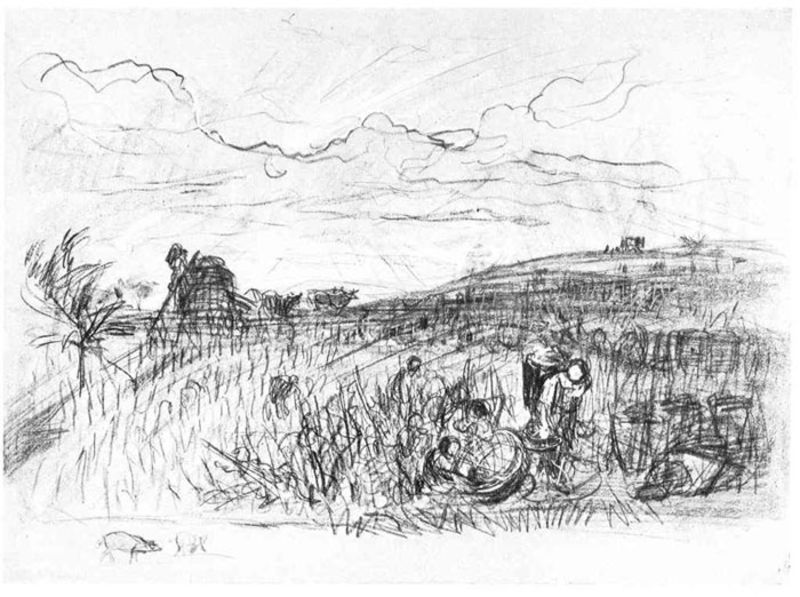
Titel: Weinlese in Burgund
Künstler: Charles-François Daubigny
Standort: Karlsruhe
Institution: Staatliche Kunsthalle Karlsruhe
Schlagwörter: baum, berg, dunkel, gruppe, himmel, mann, schatten, weiß, wolken, bäume, frauen, grob, landschaft, menschen, frau, grau, rücken, schwarz, skizze, zeichnung, gebäude, gras, haus, tier, tiere, wiese, wolke, leute, malerei, tragen, bild, feld, felder, ferne, gräser, horizont, hügel, kühe, mühle, natur, weide, wind, windmühle, hütte, sonne, land, figur, kind, personen, arbeit, bauern, genre, kinder, sack, maus, putte, sommer, studie, acker, arbeiten, ernte, feldarbeit, getreide, heu, kiepe, körbe, trage, weizen, berge, gebirge, hang, grafik, herbst, rast, van gogh, arbeiter, wagen, wein, korb, frühling, striche, bauer, anbau, rinder, schaf, schwein, alpen, kohle, feldarbeiter, asien, sichel, schwarzweiß, dynamik, bleistift, entwurf, kohlezeichnung, stoppeln, weß, landschaftsbild, wanderer, sonnenschein, stäucher, ähren, reben, entwurfszeichnung, ochsen, erte, gezeichnet, sense, lese, weinlese, bütte, kippe, weinberg, winzer, sizze, bil, skizzenhaft, weinberge, ernten, ratte, sketch, ochsenkarren, angedeutet, kraxen, reisfeld, van gigh, landbau, landfrauen, ernt, reisbauern, aisen, tragkorb, erntee, kipe, kritzelzeichnung, zeichnung getreidefeld arbeiter